Chest X-ray:
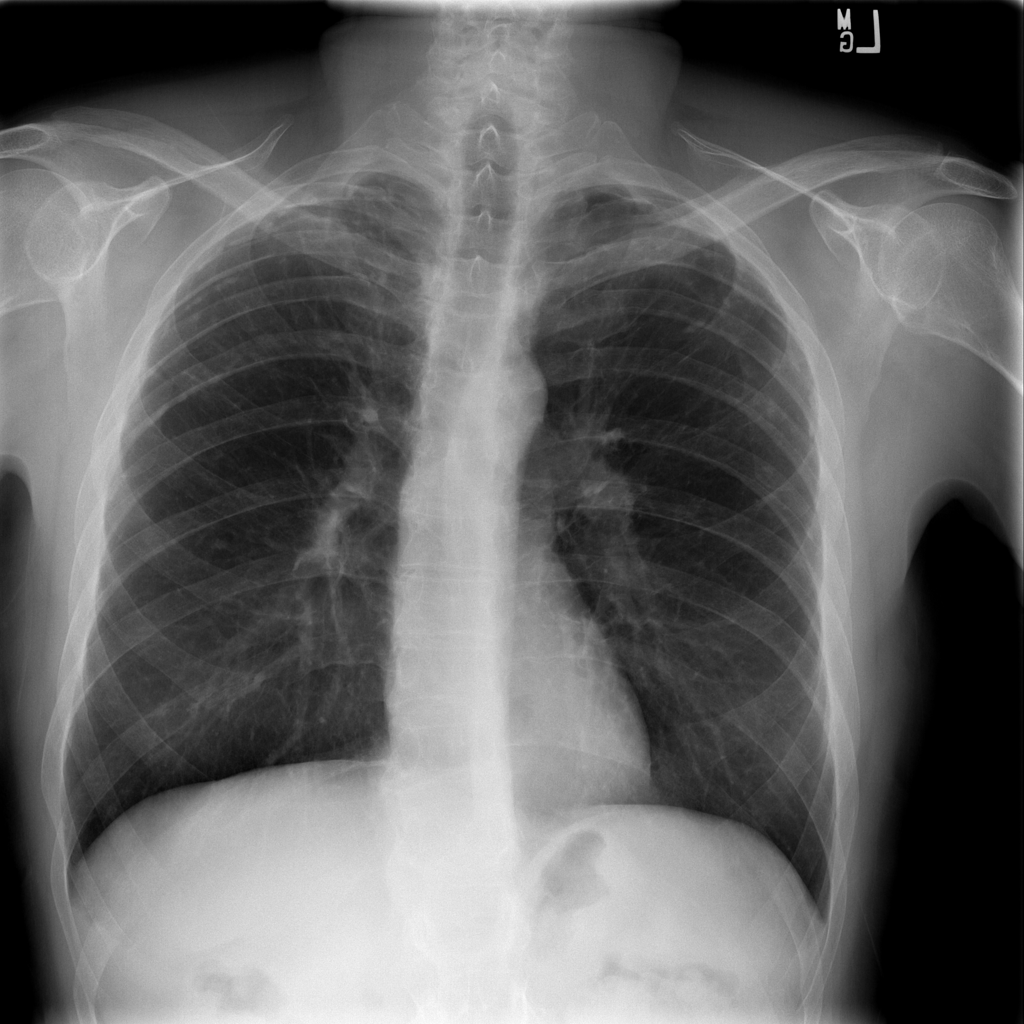
Findings: Fibrosis, Pleural Thickening
No abnormal finding: no